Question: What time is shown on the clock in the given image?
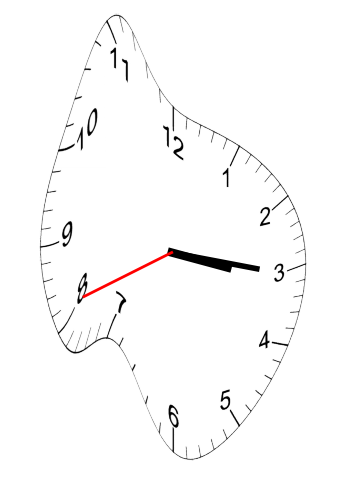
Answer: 03:15:41